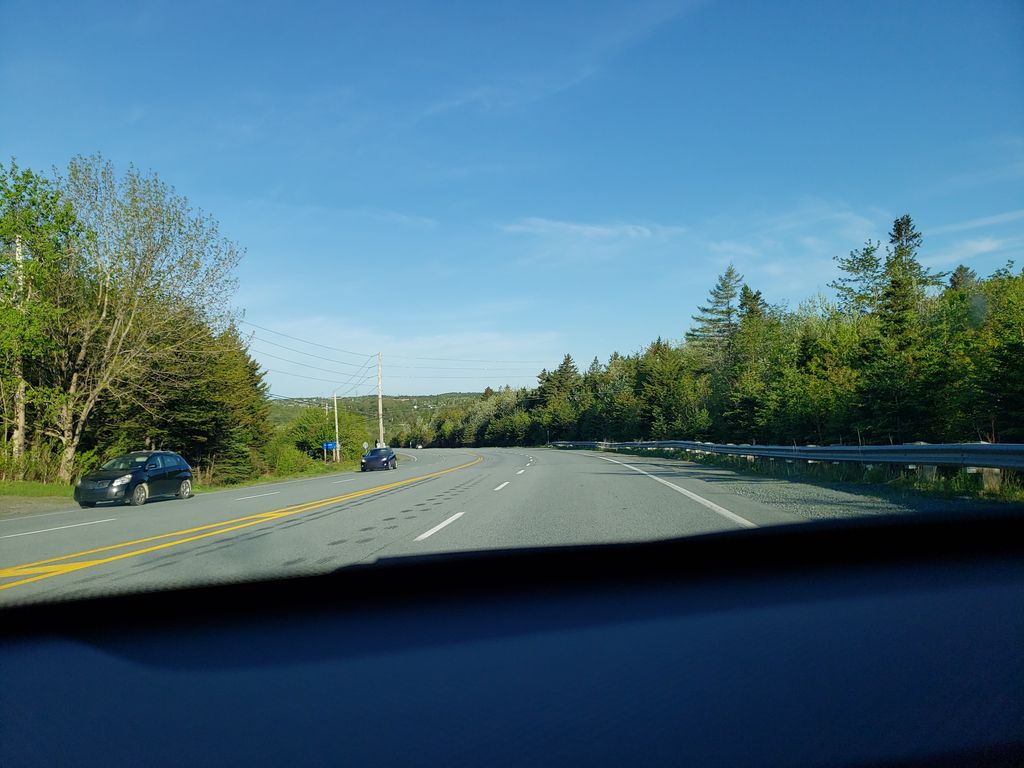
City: halifax